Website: home-depot
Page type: account-selection
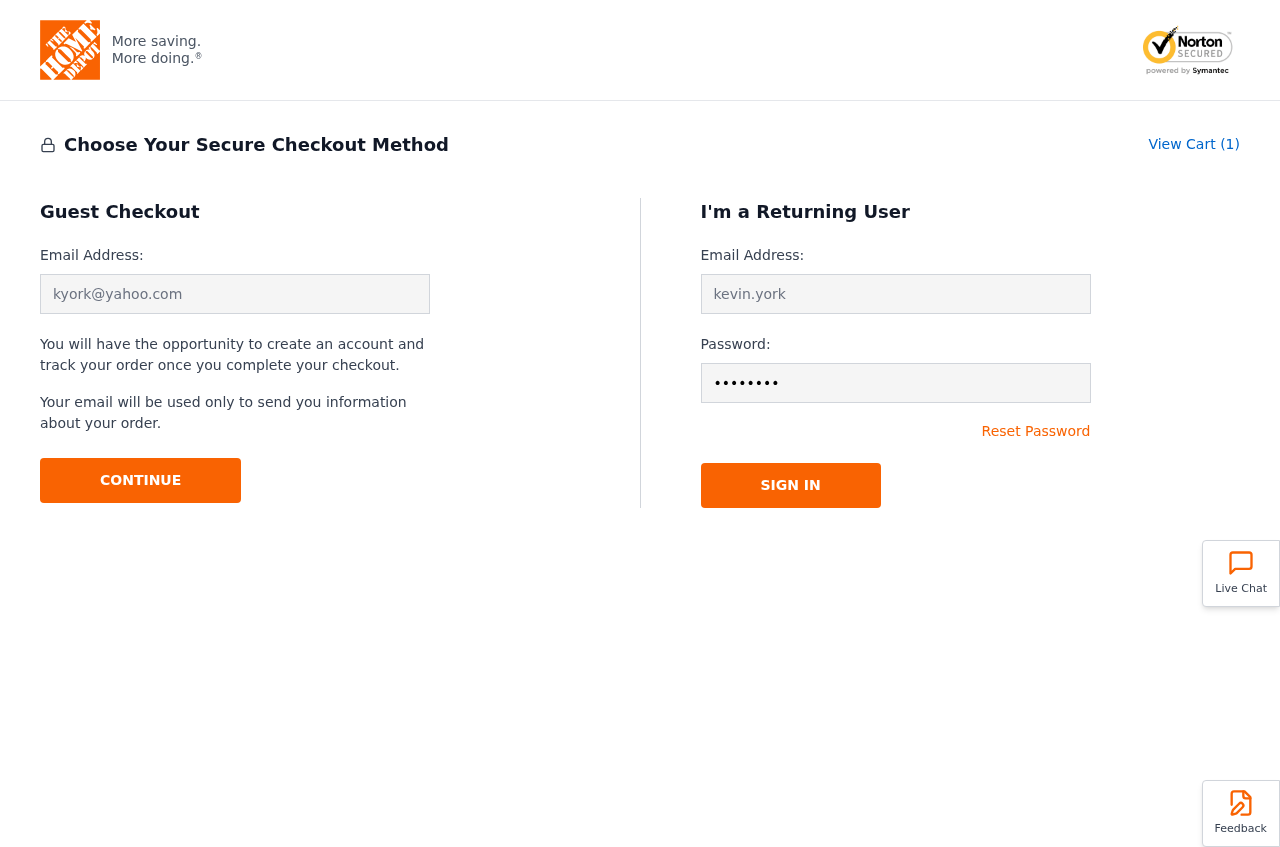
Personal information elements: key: PII_EMAIL
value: kyork@yahoo.com
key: PII_LOGIN_USERNAME
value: kevin.york
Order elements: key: ORDER_NUM_ITEMS
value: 1